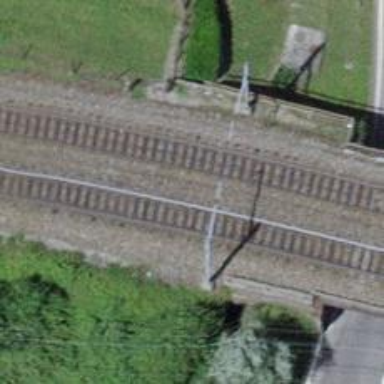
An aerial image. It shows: Railway bridge with electrified contact lines.